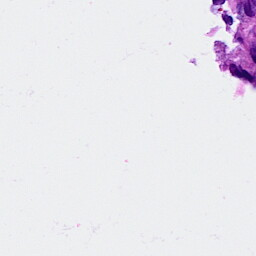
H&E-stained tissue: Breast